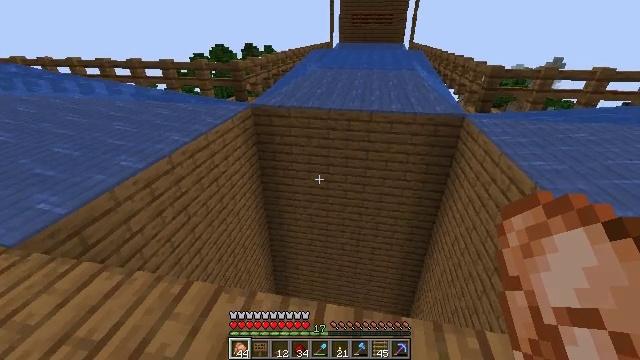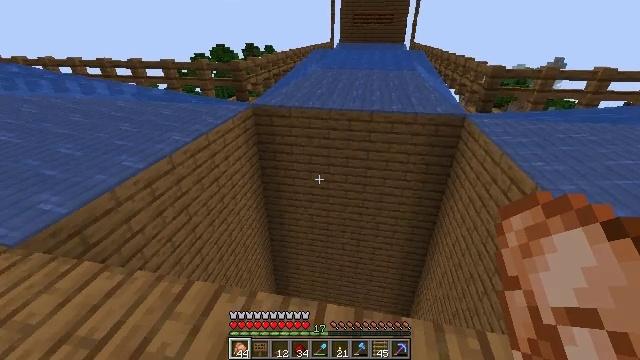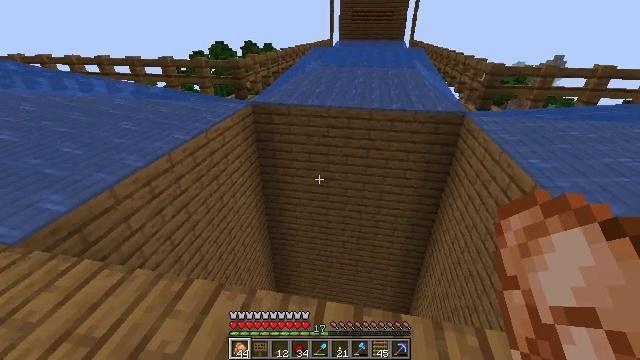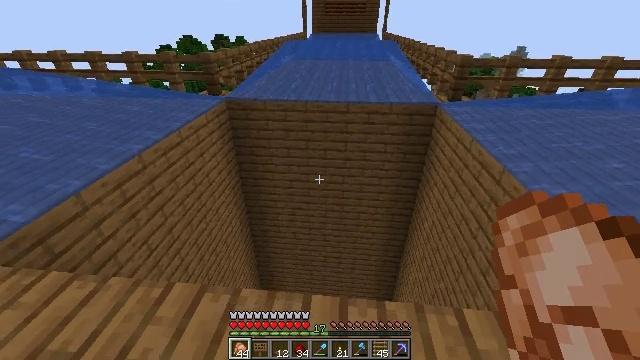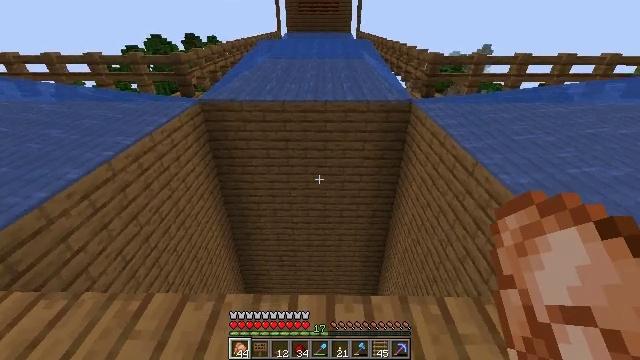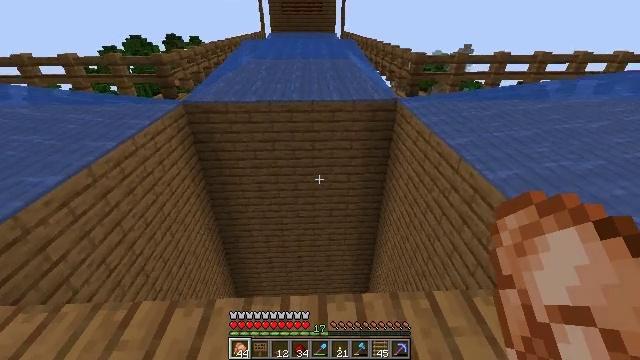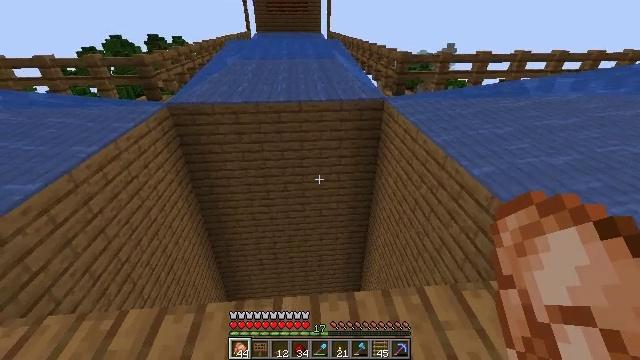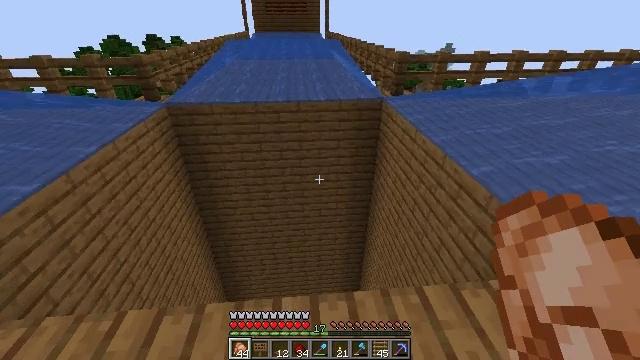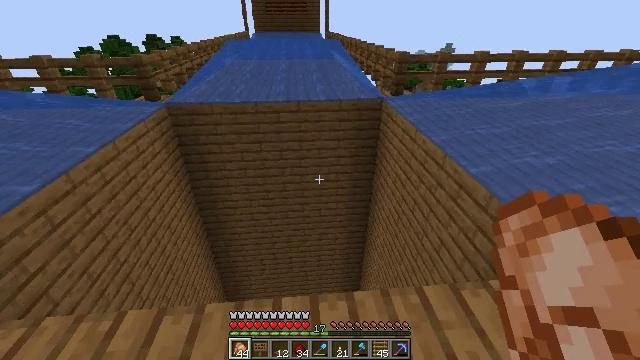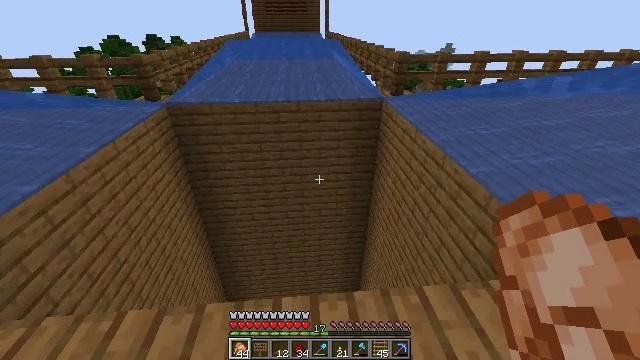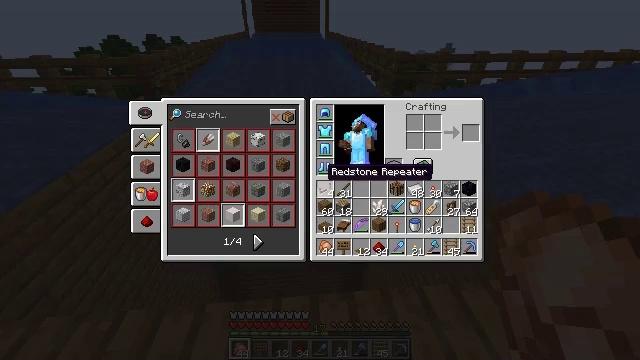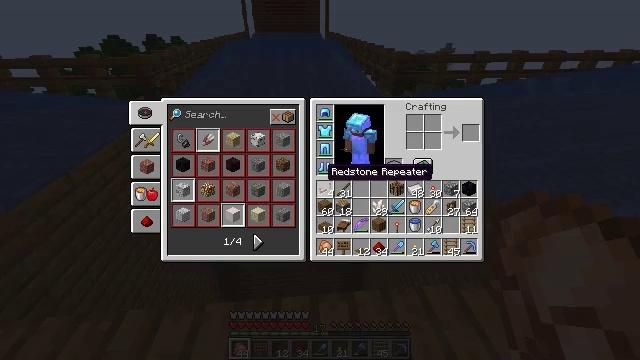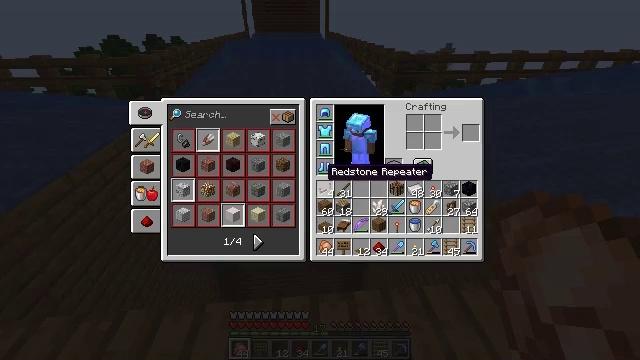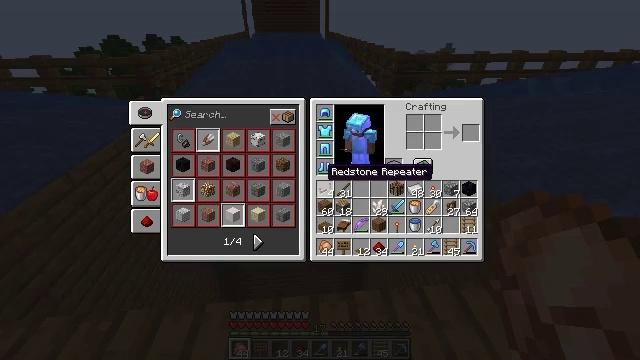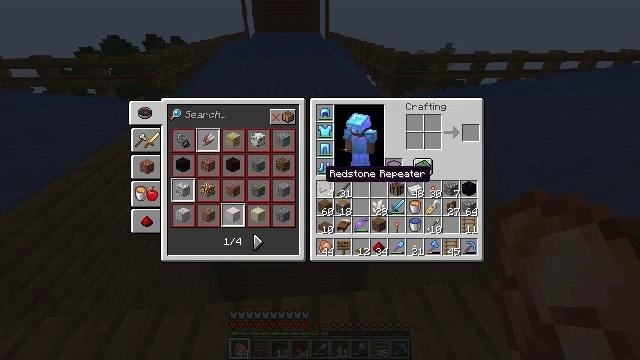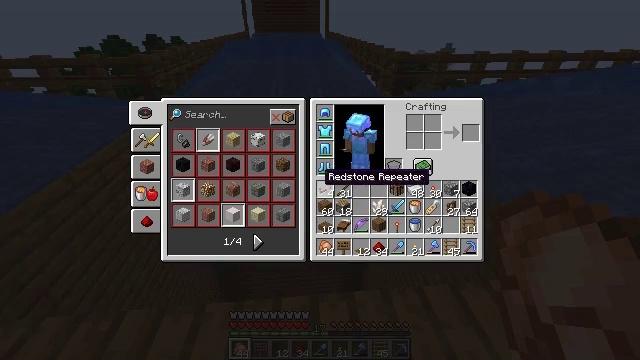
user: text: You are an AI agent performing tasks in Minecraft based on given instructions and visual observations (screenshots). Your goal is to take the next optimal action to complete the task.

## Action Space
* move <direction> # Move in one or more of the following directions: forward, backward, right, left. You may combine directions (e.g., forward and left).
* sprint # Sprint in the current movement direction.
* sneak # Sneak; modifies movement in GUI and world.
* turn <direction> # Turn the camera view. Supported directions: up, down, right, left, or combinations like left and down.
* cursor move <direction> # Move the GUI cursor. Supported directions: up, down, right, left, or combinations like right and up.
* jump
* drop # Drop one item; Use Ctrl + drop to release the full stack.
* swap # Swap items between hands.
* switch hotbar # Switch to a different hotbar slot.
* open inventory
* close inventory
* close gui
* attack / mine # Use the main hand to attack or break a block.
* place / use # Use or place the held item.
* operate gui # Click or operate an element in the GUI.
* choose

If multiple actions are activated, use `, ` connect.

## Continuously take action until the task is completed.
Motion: motion action
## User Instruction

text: Drop a brown bed.
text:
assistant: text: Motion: no_op
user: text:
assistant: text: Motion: no_op
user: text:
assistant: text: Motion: turn right and down
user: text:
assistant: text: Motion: turn right
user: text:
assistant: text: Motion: turn right
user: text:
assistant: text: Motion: turn right
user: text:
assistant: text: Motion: no_op
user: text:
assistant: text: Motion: no_op
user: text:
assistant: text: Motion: no_op
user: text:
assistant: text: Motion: open inventory
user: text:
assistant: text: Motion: open inventory
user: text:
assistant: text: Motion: open inventory
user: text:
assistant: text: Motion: no_op
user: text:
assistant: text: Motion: no_op
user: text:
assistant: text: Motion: no_op
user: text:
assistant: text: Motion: no_op
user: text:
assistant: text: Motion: no_op
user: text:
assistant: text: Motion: no_op
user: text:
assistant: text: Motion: no_op
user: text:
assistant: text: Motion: no_op
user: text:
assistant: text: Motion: no_op
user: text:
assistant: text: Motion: no_op
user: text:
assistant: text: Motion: no_op
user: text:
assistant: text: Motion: no_op
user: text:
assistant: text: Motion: no_op
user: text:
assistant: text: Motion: no_op
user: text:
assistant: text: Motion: no_op
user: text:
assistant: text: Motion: no_op
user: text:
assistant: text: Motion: no_op
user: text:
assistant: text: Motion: no_op